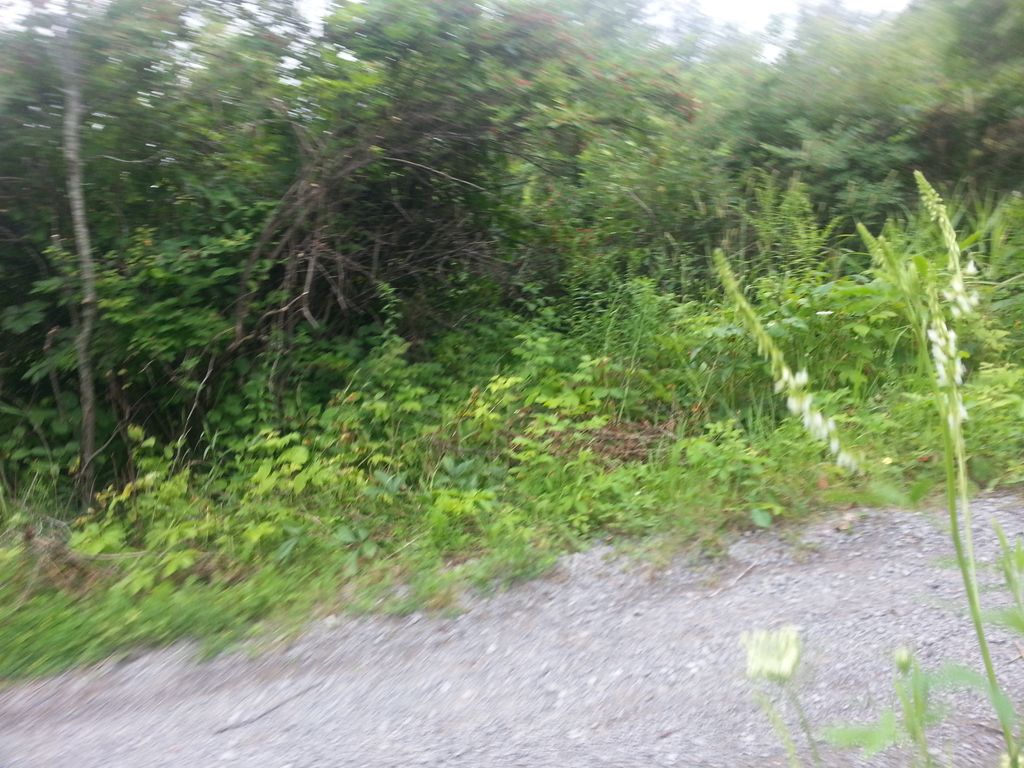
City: ottawa-gatineau